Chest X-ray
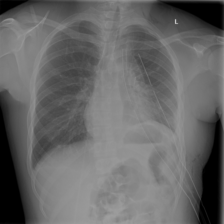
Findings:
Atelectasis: negative
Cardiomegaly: negative
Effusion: positive
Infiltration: negative
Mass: negative
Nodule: negative
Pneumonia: negative
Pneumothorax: positive
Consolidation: negative
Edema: negative
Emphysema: positive
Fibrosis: negative
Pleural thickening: negative
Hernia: negative